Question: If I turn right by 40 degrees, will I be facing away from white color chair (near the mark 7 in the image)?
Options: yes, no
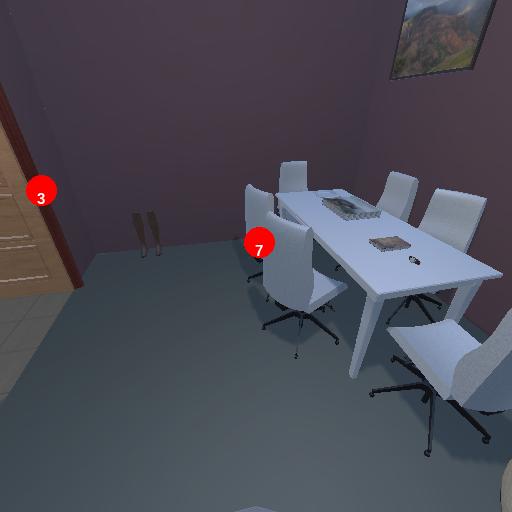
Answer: yes